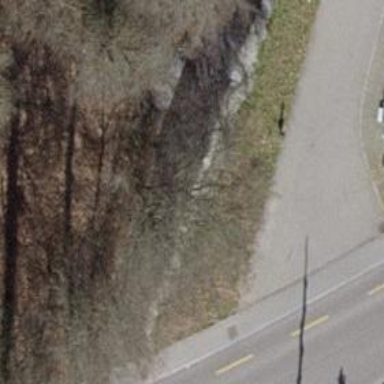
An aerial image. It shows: Paved service road with grade1 tracktype.